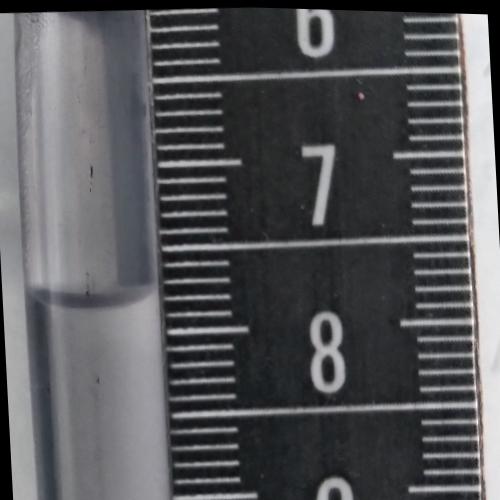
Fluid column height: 7.8 cm